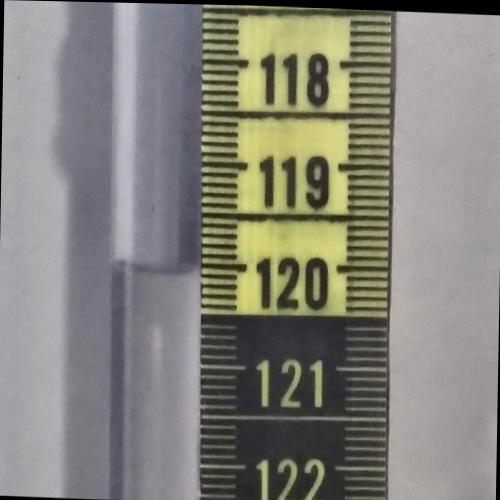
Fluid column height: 120.1 cm